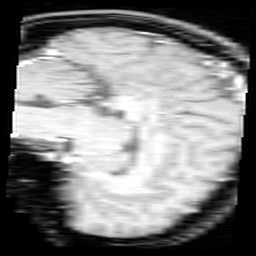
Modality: inplaneT1
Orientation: sagittal
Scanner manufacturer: ge
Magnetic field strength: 3 T
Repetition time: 0.25 s
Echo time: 0.0036 s